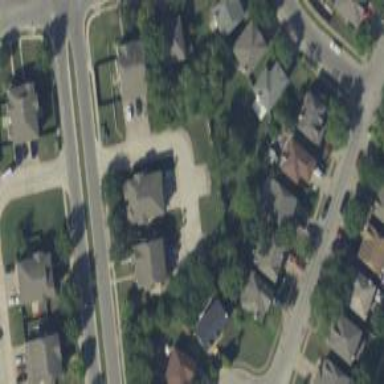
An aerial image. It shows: Alley classified as service road.